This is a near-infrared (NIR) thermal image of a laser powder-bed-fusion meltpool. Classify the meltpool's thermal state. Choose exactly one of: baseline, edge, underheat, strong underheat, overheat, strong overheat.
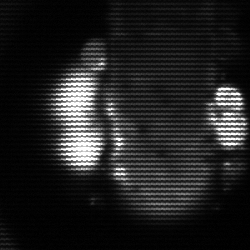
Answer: strong underheat